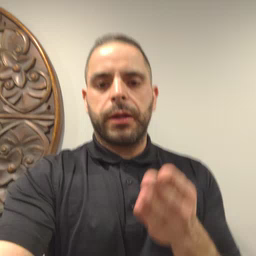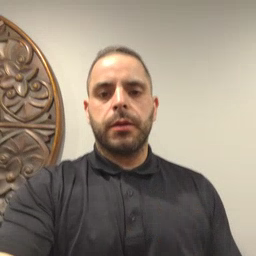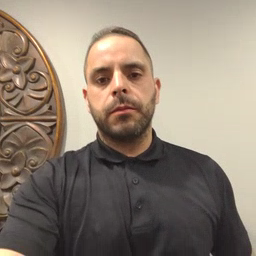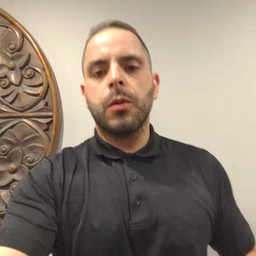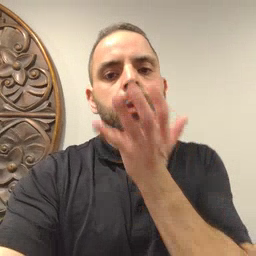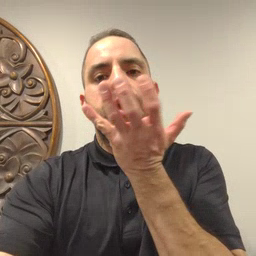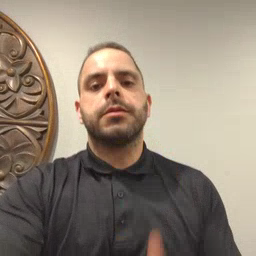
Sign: grass